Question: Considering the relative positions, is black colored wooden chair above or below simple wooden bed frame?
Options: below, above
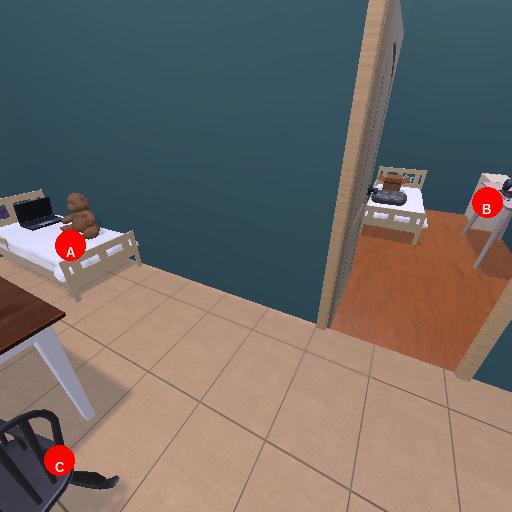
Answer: below